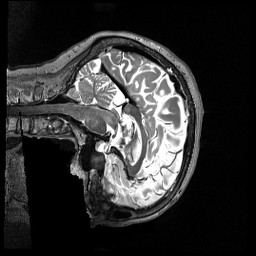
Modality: T2w
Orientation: sagittal
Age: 68
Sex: female
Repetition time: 3.2 s
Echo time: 0.563 s